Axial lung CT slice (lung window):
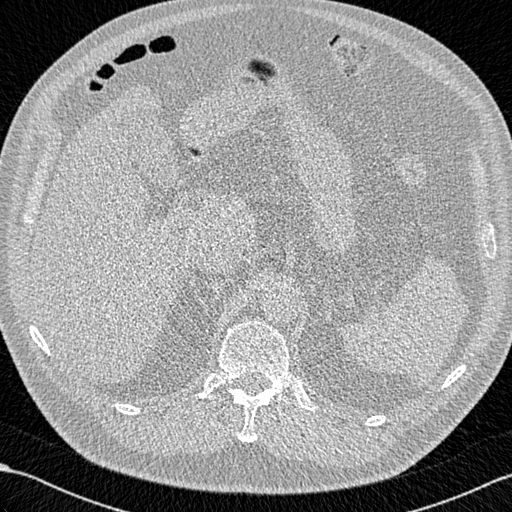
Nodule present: no